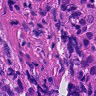
Metastatic tissue present: yes